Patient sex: F
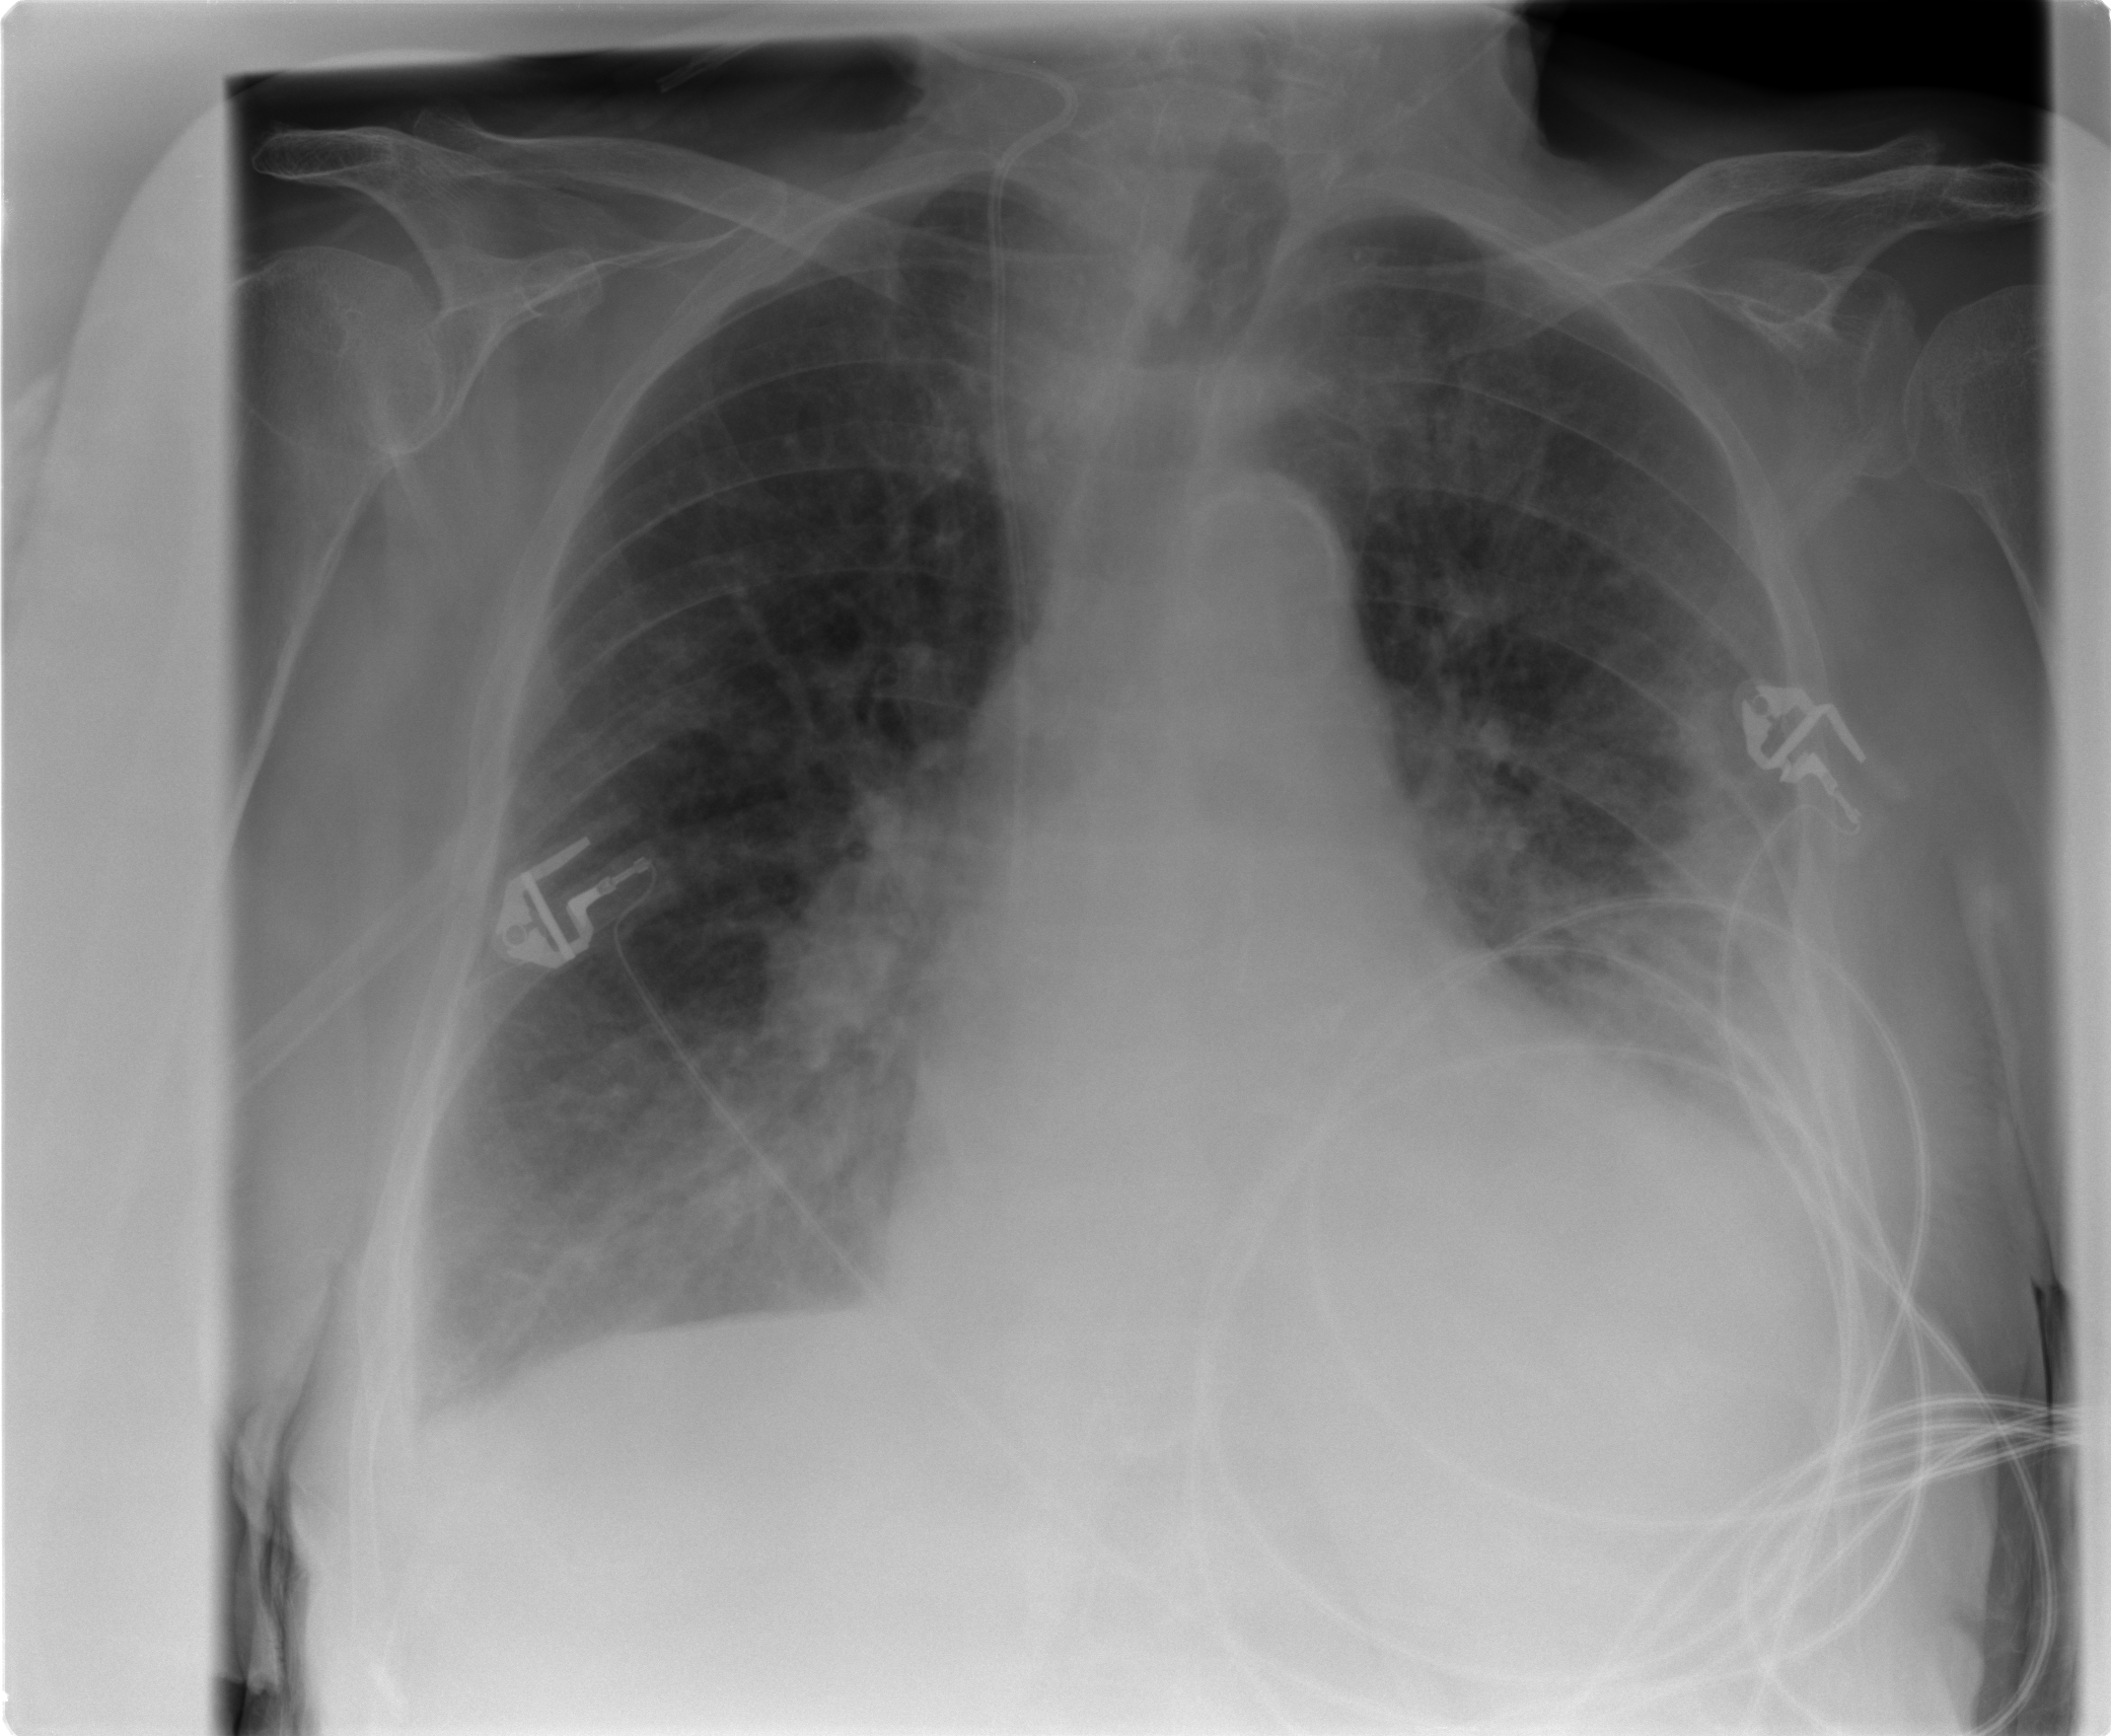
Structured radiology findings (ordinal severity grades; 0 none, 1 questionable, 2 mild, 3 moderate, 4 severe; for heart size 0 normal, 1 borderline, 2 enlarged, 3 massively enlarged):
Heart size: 2
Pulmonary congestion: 2
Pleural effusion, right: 2
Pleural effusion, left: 2
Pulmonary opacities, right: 1
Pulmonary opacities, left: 1
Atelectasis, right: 1
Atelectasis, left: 2